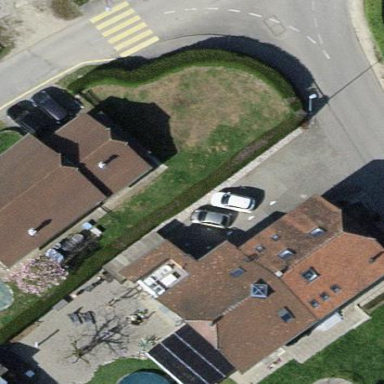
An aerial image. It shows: Detached building with hipped roof.